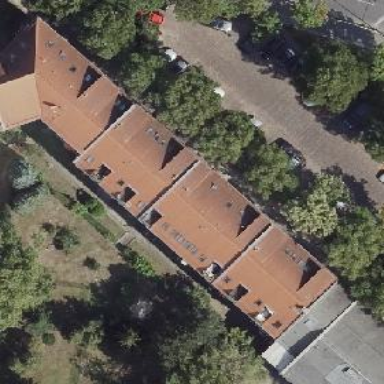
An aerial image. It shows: Gabled roof on building that houses apartments.